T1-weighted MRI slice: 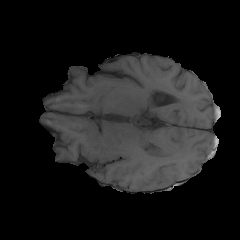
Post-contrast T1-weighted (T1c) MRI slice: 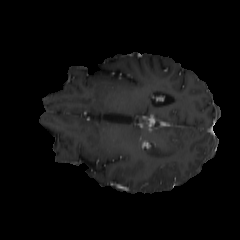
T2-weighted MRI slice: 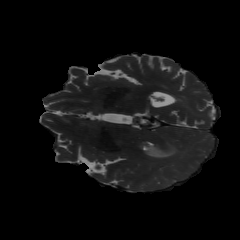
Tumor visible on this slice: yes